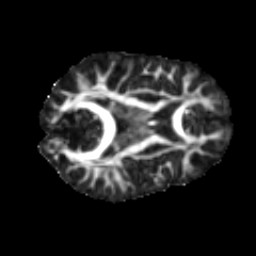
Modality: FA
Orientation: axial
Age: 13
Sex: male
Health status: ill
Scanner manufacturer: ge
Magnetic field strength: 3 T
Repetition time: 6.752 s
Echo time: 0.079 s